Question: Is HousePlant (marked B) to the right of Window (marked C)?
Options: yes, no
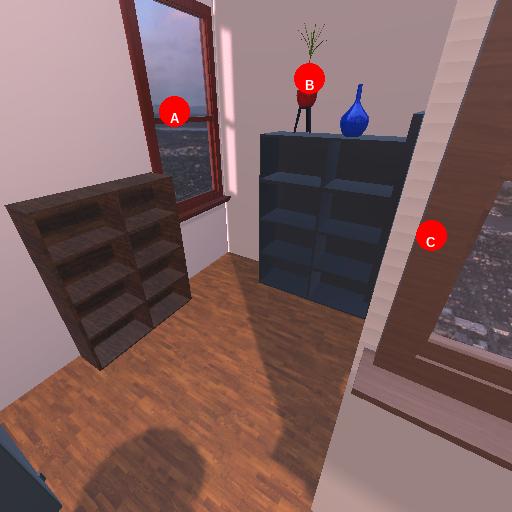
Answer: yes